Current action and preconditions to check: path_clear

Your task: For each precondition in the list above, predict whether it will hold at this action.

Consider the current scene as observed from the mobile robot's camera, and analyze the predicted future states of all dynamic agents (e.g., people, animals, vehicles, or any moving entities) within the NEXT SECOND.

IMPORTANT: Only answer "very likely" if you are absolutely certain—based on strong, clear evidence—that a dynamic agent will violate the precondition in the predicted future state. Do NOT answer "very likely" for unlikely, ambiguous, or low-probability risks.

Ask yourself for each precondition: Is there a high probability, with clear and convincing evidence, that the predicted future states of any dynamic agent will interfere with the predicted future state of the currently executing action within the NEXT SECOND, causing that precondition to fail?

Assess the risk level based on these predictions. Use "likely" or "very likely" if motions create a clear risk of interference.

Use "neutral" or "improbable" if agents are nearby but their predicted paths are clearly diverging or non-conflicting.

Failure Risk Categories: "very improbable", "improbable", "neutral", "likely", "very likely"

Answer Format: Output ONLY the probability_of_failure value from these categories: "very improbable", "improbable", "neutral", "likely", "very likely"

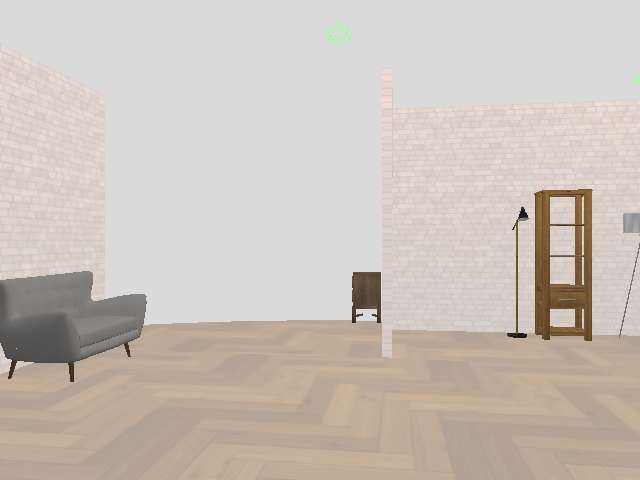

Answer: very improbable